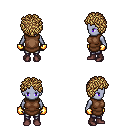
a pixel art fantasy rpg character, female body template, dark elf, purple skin, brown tunic, metal pants, blonde curly afro hairstyle, gold gloves, maroon shoes, four views (front, back, left, right), 2x2 character sprite sheet, small pixel art, hard edges, no anti-aliasing